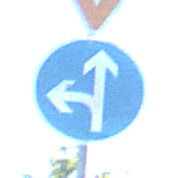
Verkehrszeichen: VorgeschriebeneFahrtrichtungGeradeausOderLinks
Zusatzzeichen oben: VorfahrtGewaehren
Umgebung: Outdoor, Urban
Tageszeit: MorningAfternoon
Wetter: Clear
Licht: Natural
Jahreszeit: NotSpecified
Kontrast: HighContrast